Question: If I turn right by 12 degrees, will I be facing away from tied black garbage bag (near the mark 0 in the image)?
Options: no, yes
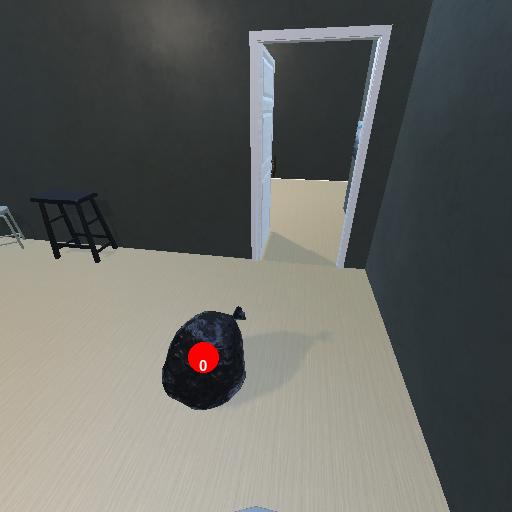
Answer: no